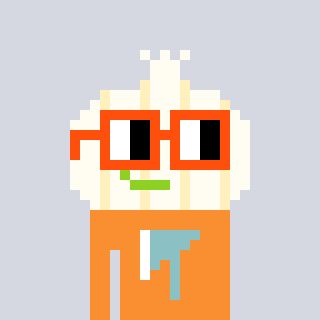
a pixel art character with square orange glasses, a garlic-shaped head and a orange-colored body on a cool background